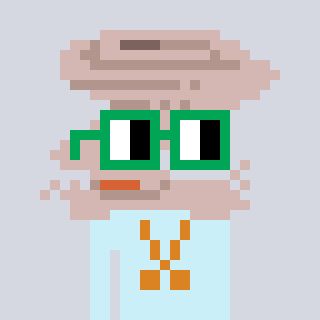
a pixel art character with square green glasses, a tornado-shaped head and a cold-colored body on a cool background